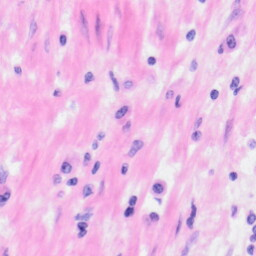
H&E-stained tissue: Kidney